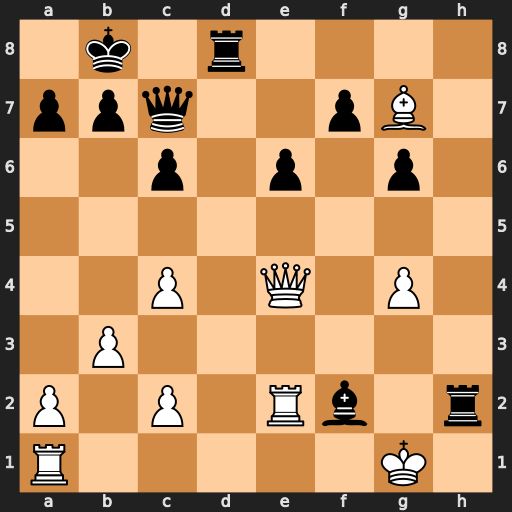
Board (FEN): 1k1r4/ppq2pB1/2p1p1p1/8/2P1Q1P1/1P6/P1P1Rb1r/R5K1
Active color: w
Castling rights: -
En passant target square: -
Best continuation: Rxf2 Qg3+ Rg2 Rxg2+ Qxg2